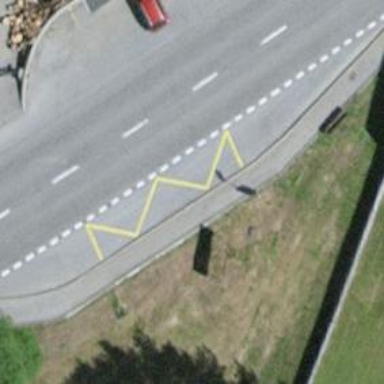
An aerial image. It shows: Bus stop with platform for public transport.